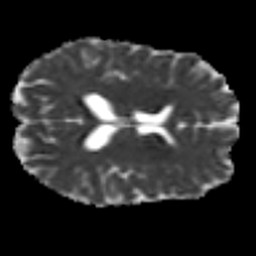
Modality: MD
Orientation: axial
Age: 30
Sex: female
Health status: ill
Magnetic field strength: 3 T
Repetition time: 8.4 s
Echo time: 0.0926 s